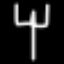
Label: fork